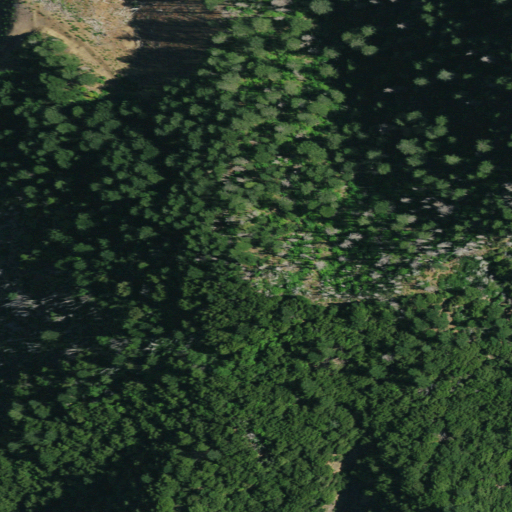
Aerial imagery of mountain in California named Little Bagley Mountain containing evergreen forest, shrub, and grassland